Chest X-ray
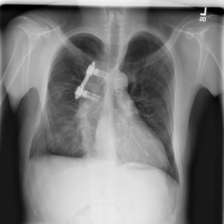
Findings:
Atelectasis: negative
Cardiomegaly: negative
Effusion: negative
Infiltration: positive
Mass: negative
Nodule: negative
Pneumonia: negative
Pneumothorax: negative
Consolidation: negative
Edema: negative
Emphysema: negative
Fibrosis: negative
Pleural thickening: negative
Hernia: negative